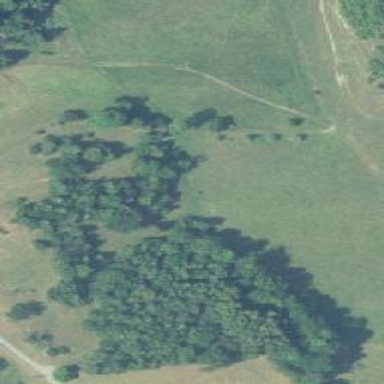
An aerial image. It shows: Beautiful woodland covered with trees.